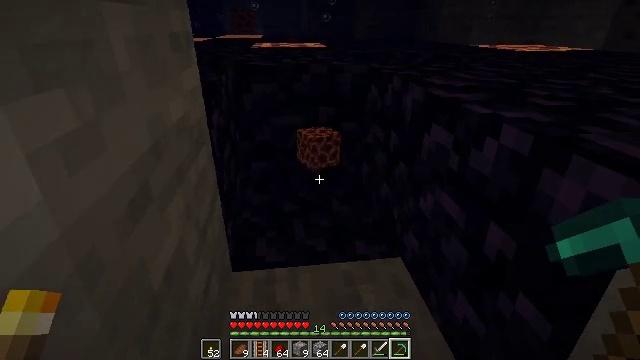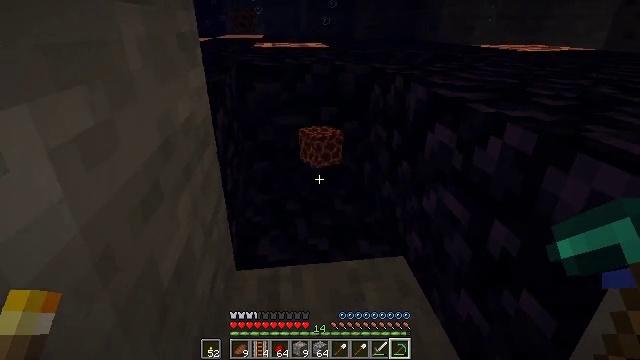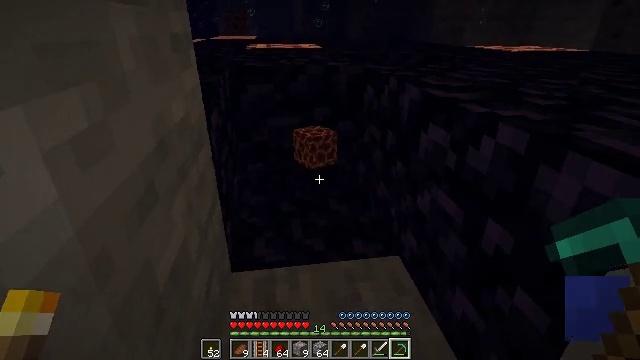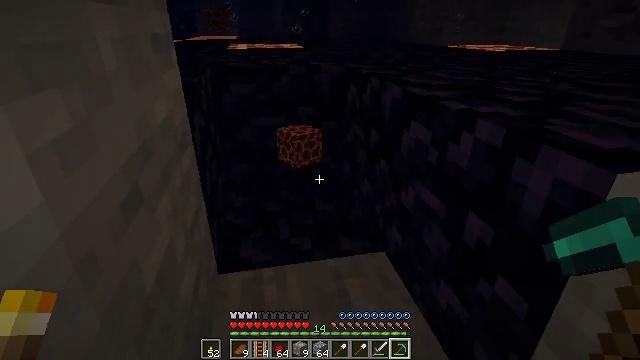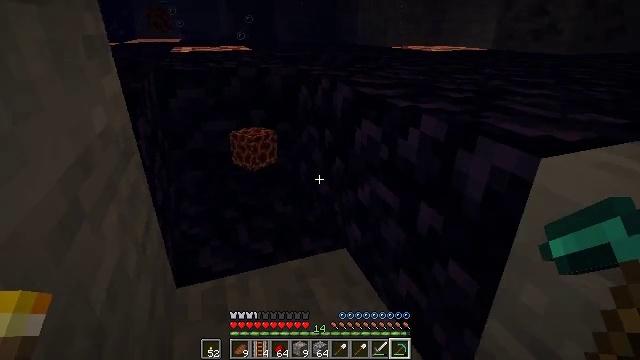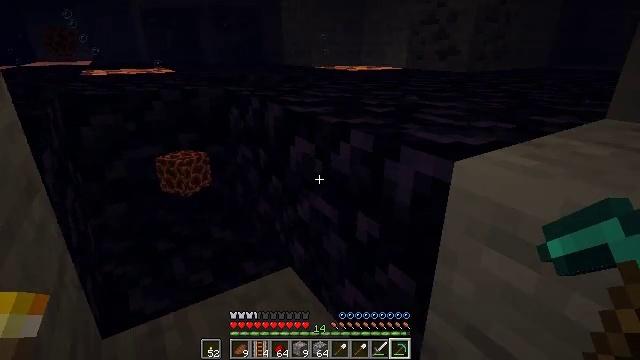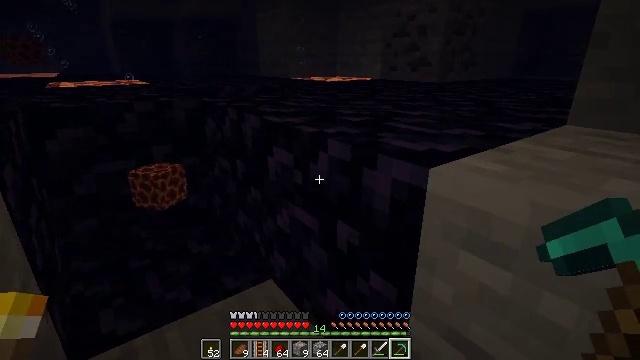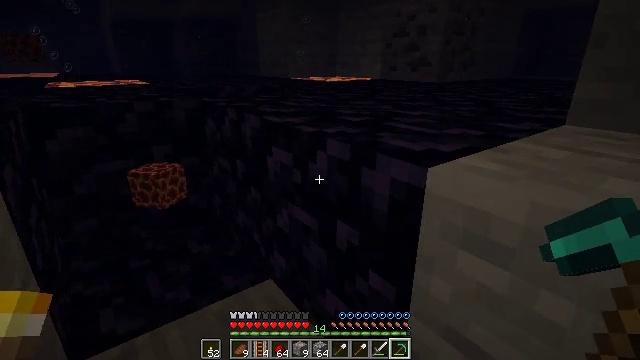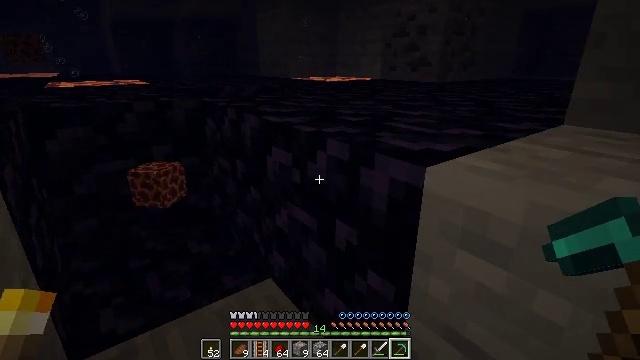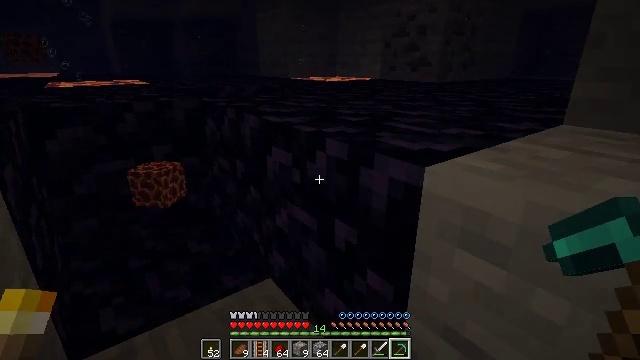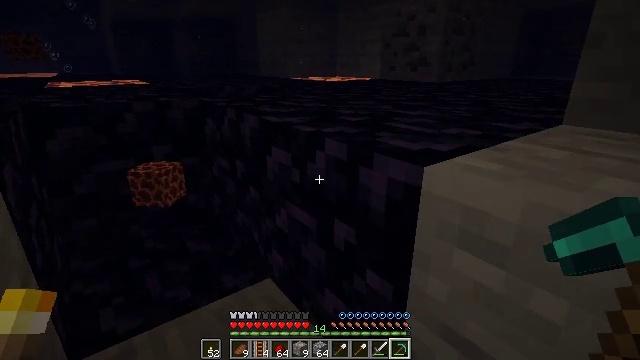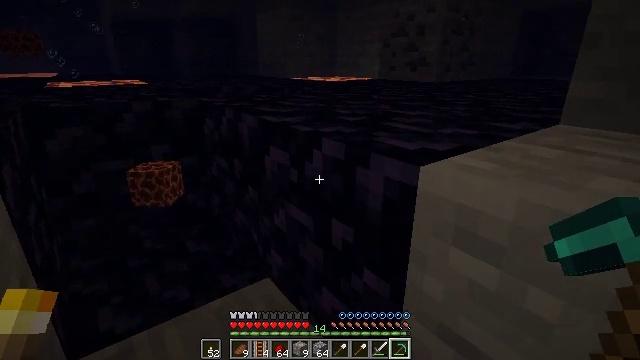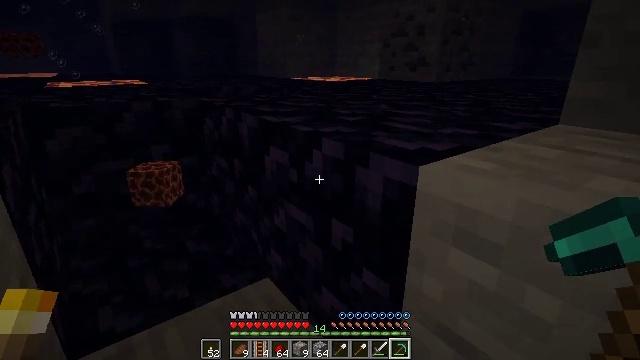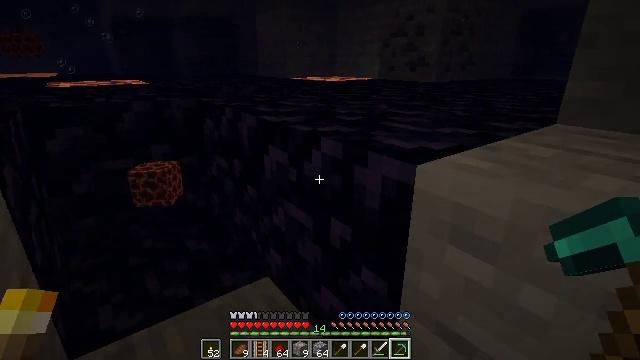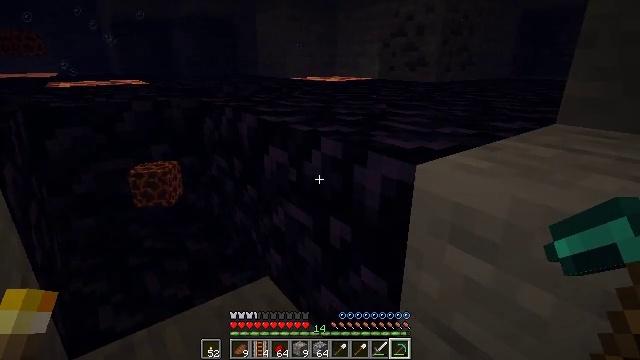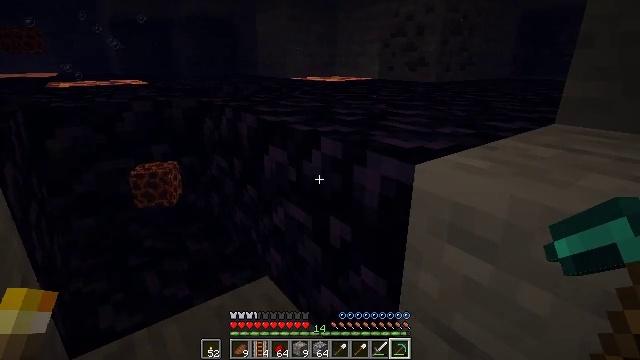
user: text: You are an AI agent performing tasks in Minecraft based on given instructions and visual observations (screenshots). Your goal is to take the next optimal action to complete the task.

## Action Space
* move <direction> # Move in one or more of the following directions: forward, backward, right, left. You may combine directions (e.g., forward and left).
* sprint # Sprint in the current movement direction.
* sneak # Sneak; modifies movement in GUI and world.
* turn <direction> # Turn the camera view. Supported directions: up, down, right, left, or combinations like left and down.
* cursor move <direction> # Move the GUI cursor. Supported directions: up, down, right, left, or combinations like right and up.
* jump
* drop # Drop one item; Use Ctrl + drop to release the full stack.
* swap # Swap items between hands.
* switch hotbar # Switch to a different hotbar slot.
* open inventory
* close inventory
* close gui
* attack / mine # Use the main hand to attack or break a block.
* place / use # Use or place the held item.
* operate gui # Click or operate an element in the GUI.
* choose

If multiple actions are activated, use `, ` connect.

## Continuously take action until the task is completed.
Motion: motion action
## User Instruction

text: Remove a spruce button from the inventory.
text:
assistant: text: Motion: move forward and move left, sneak
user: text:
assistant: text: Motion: move forward and move left, sneak, turn right
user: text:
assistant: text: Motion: move forward and move left, sneak, turn right
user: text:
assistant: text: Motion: move forward and move left, sneak, turn right
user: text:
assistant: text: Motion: move forward and move left, sneak, turn right and up
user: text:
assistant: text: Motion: move forward and move left, sneak, turn right and up
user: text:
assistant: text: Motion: move forward and move left, sneak
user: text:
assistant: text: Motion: move forward and move left, sneak
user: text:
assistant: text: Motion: move forward and move left, sneak
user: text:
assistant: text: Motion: move forward, sneak
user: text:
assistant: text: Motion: move forward, sneak
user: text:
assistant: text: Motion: move forward and move left, sneak
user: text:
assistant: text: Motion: move forward and move left, sneak
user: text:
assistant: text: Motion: move forward and move left, sneak
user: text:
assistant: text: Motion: move forward and move left, sneak
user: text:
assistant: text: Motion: move forward and move left, sneak
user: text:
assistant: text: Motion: move forward and move left, sneak
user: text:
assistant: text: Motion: move forward and move left, sneak
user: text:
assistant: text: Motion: move forward and move left, sneak, attack / mine
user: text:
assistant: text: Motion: move forward and move left, sneak, attack / mine
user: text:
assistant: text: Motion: move forward and move left, sneak, attack / mine
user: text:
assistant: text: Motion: move forward and move left, sneak, attack / mine
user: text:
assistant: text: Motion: move forward and move left, sneak, attack / mine
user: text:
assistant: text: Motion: move forward and move left, sneak, attack / mine
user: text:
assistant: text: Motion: move forward and move left, sneak, attack / mine
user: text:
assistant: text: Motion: move forward and move left, sneak, attack / mine
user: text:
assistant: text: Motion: move forward and move left, sneak, attack / mine
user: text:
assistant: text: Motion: move forward and move left, sneak, attack / mine
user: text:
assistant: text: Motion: move forward and move left, sneak, attack / mine
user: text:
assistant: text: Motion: move forward and move left, sneak, attack / mine